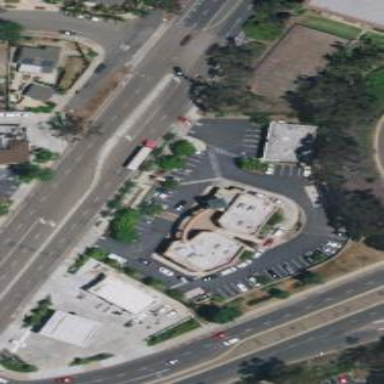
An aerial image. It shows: Retail area.